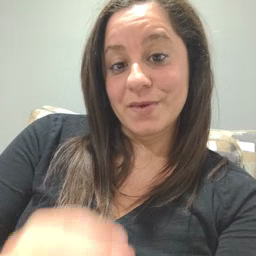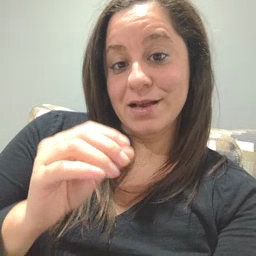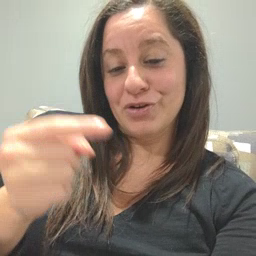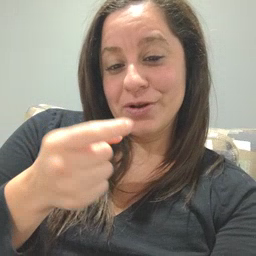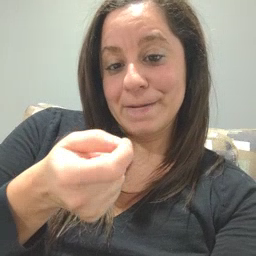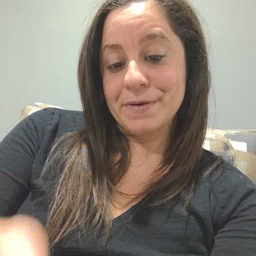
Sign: owie